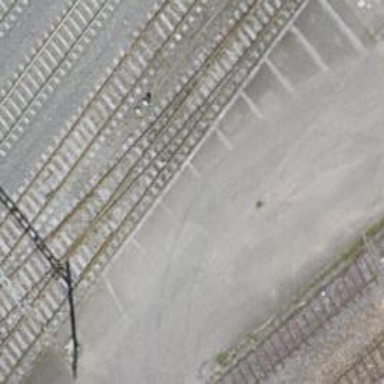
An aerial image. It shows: Rail siding with electrified contact lines.